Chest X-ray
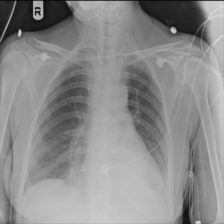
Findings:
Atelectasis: positive
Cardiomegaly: negative
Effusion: negative
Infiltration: negative
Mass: negative
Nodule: negative
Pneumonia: positive
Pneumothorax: negative
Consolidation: positive
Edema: negative
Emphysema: negative
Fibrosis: negative
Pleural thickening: negative
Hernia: negative